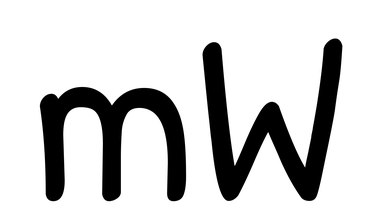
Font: PatrickHand-Regular